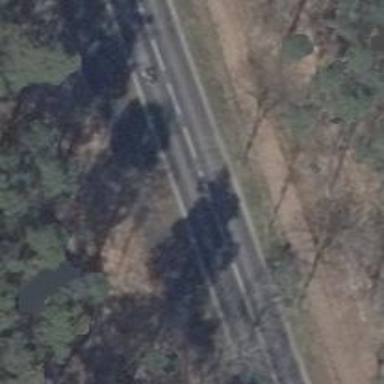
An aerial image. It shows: Secondary road with asphalt surface and lane markings.